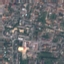
Land use / land cover: Residential